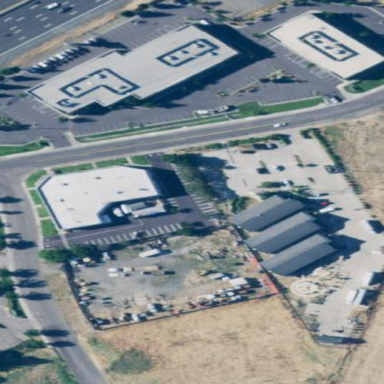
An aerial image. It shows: Commercial area.